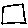
Label: square